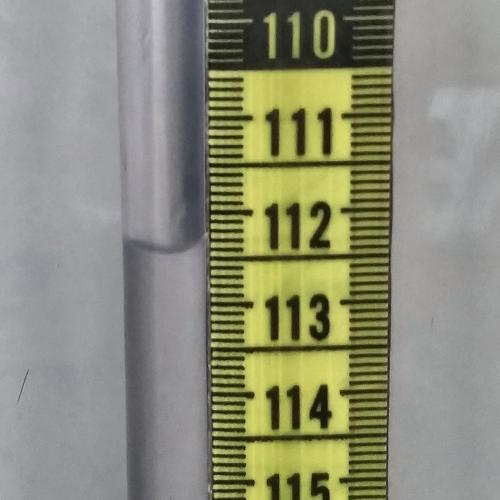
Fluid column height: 112.4 cm